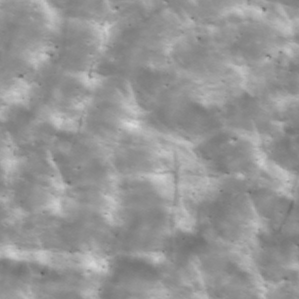
Label: non_frost